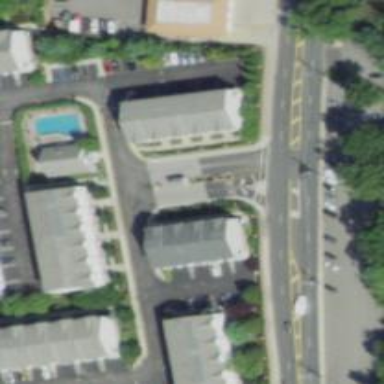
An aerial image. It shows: Residential road with asphalt surface and sidewalk on the left.